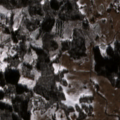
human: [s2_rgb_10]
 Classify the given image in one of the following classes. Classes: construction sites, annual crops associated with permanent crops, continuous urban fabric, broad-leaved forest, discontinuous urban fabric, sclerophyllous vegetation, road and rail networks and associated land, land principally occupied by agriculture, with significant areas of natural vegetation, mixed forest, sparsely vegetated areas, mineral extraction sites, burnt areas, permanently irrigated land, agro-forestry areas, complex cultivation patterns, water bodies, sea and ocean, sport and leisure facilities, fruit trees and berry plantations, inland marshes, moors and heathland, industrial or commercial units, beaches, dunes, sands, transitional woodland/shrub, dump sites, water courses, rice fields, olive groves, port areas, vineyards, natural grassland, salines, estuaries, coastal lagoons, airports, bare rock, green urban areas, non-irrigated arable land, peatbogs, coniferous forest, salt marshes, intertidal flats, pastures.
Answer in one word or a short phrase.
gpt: pastures, land principally occupied by agriculture, with significant areas of natural vegetation, mixed forest